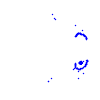
Particle: kaon